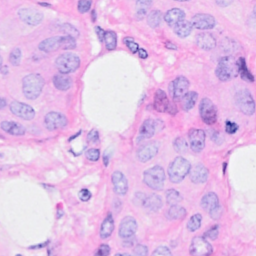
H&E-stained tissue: Breast